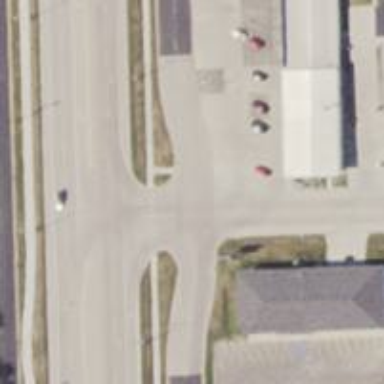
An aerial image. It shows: Marked crossing on the road.